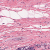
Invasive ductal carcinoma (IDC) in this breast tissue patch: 0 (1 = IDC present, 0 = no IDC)